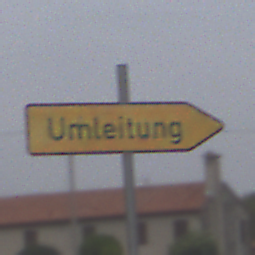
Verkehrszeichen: UmleitungswegweiserRechtsweisend
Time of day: Midday
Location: Outdoor (Suburban)
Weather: Overcast
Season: NotSpecified
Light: Natural